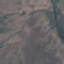
Land use / land cover class: HerbaceousVegetation